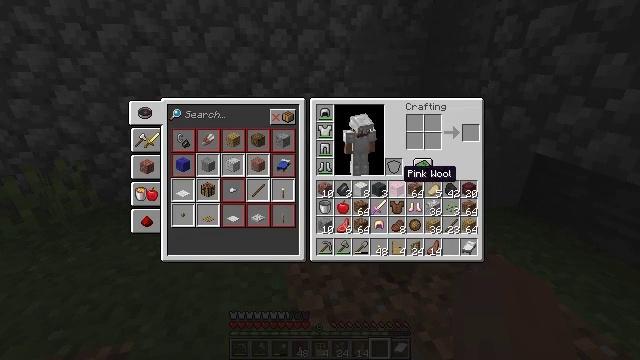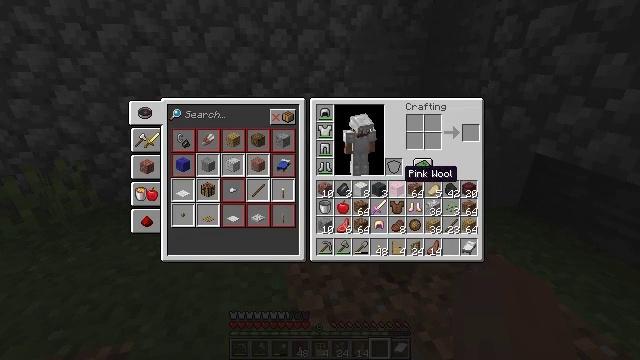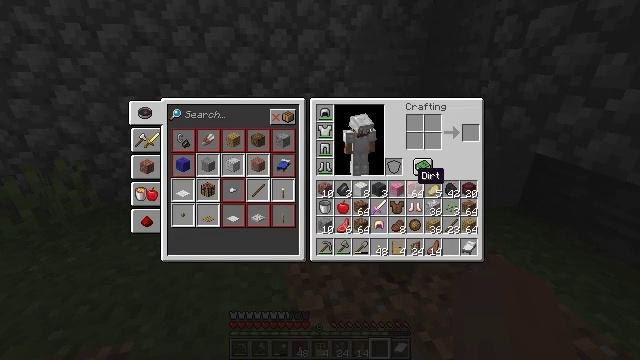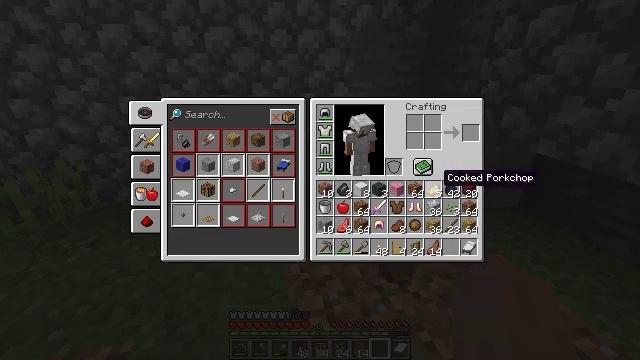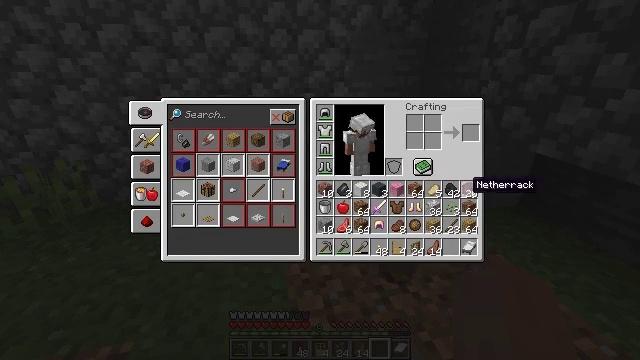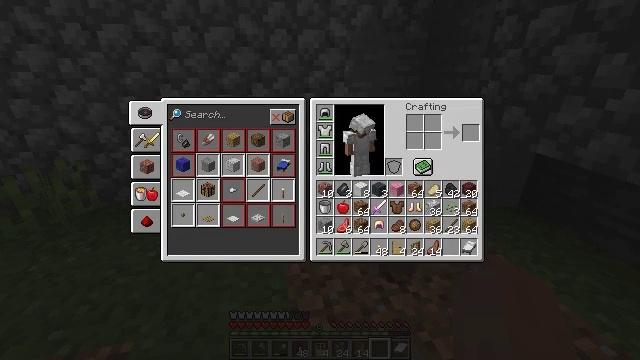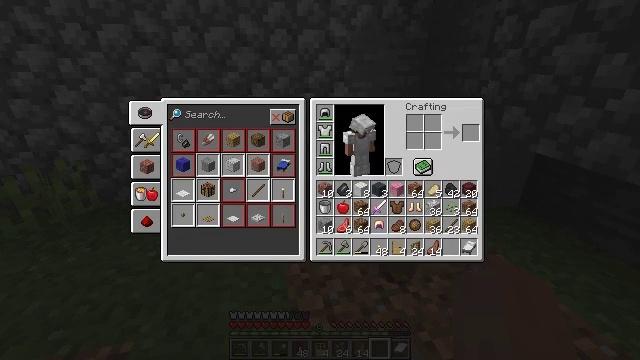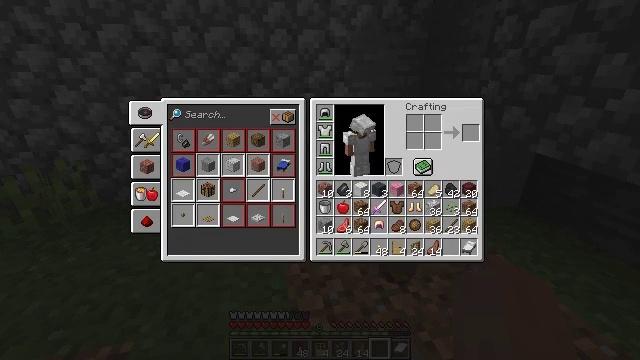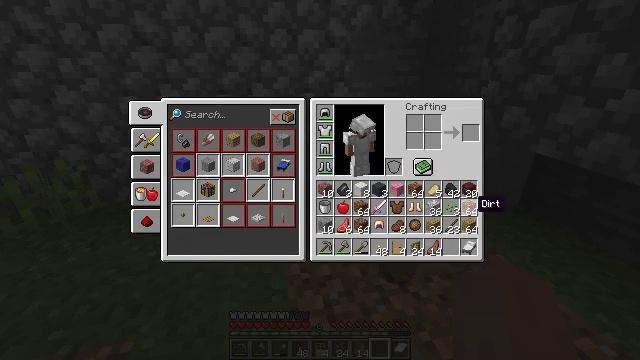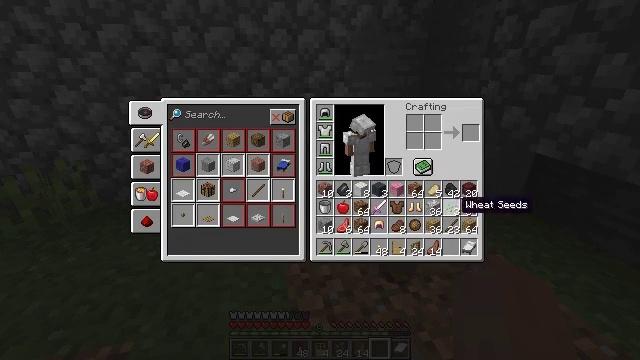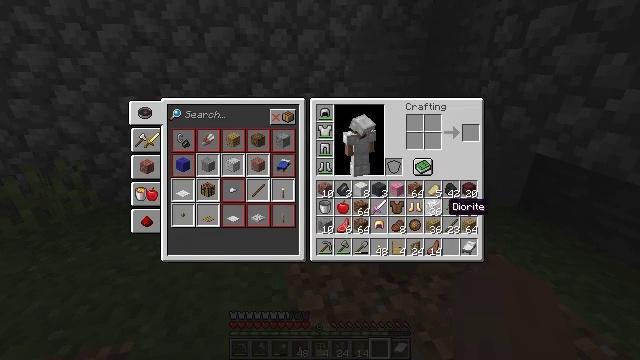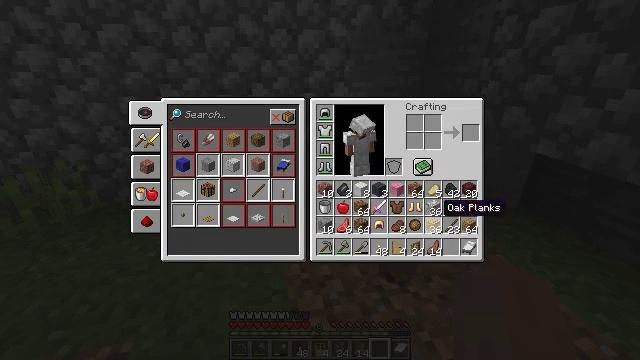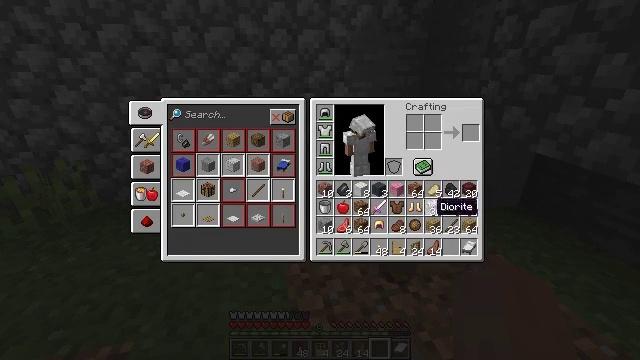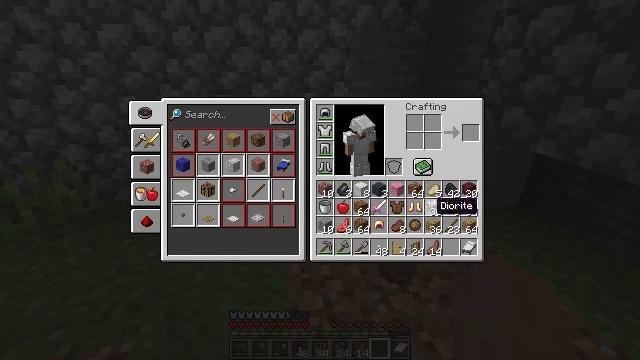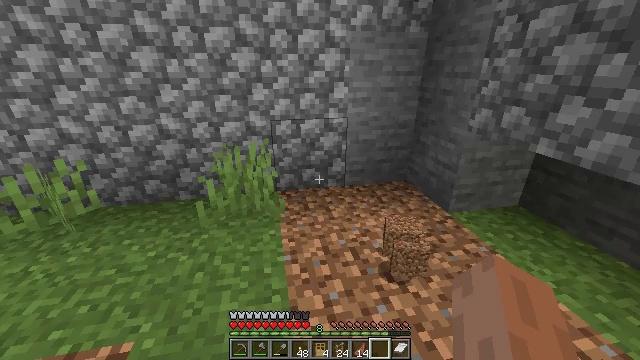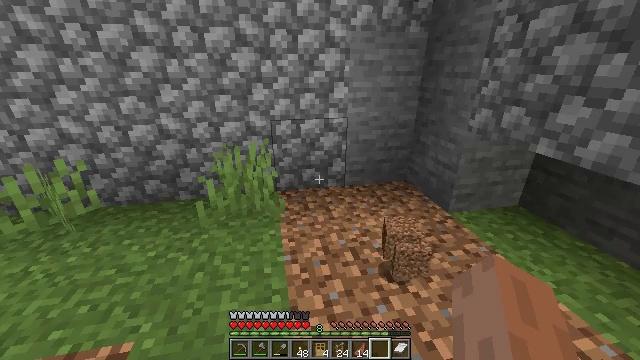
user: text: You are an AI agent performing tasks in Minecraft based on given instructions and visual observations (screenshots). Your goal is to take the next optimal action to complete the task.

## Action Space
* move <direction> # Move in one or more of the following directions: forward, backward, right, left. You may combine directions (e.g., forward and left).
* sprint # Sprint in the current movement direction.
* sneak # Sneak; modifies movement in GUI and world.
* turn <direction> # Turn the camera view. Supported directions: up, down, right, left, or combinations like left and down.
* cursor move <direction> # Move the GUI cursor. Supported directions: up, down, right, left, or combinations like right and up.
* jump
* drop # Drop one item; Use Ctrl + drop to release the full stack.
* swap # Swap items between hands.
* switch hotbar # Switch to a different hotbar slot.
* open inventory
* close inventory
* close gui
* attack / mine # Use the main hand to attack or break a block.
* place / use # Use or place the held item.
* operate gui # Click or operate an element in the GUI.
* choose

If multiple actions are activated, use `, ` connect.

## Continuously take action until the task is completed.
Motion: motion action
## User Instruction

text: Mine cobblestone underground.
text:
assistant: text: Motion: no_op
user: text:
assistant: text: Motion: cursor move right
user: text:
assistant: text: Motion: cursor move right
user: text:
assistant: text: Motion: cursor move right and down
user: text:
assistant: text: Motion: cursor move right and down
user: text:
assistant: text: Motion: cursor move down
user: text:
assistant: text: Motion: no_op
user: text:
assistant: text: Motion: cursor move left
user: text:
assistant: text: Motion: cursor move left
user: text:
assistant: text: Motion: cursor move left
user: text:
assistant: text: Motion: no_op
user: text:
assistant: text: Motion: cursor move left
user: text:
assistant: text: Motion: no_op
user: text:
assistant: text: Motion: no_op
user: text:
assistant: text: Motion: no_op
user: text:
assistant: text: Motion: no_op
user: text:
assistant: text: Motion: no_op
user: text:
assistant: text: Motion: turn left and up
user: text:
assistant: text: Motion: turn left and up
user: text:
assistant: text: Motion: turn left
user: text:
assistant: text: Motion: turn left and down
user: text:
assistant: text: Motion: turn left and down
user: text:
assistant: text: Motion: turn right
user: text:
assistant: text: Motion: no_op
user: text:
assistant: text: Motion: no_op
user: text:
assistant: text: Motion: no_op
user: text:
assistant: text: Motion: turn left
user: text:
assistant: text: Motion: turn left and up
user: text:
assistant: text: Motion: turn left and up
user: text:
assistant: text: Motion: turn left and up